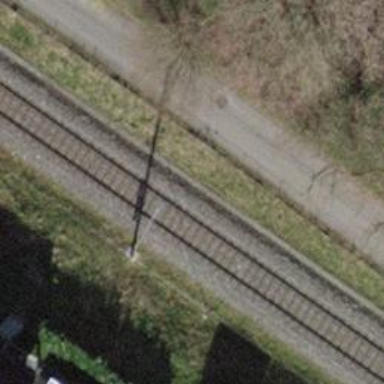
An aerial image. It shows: Railway milestone.